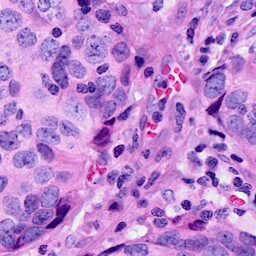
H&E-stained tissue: Breast